Field crop: maize
Growth stage: 2
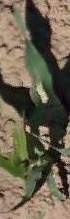
Species: maize